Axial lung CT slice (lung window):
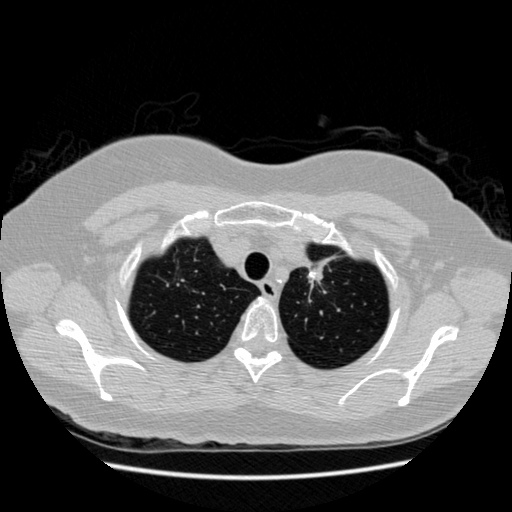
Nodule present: yes
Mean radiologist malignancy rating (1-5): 4